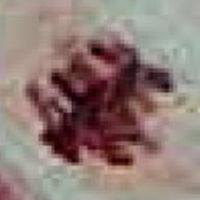
Label: metaphase